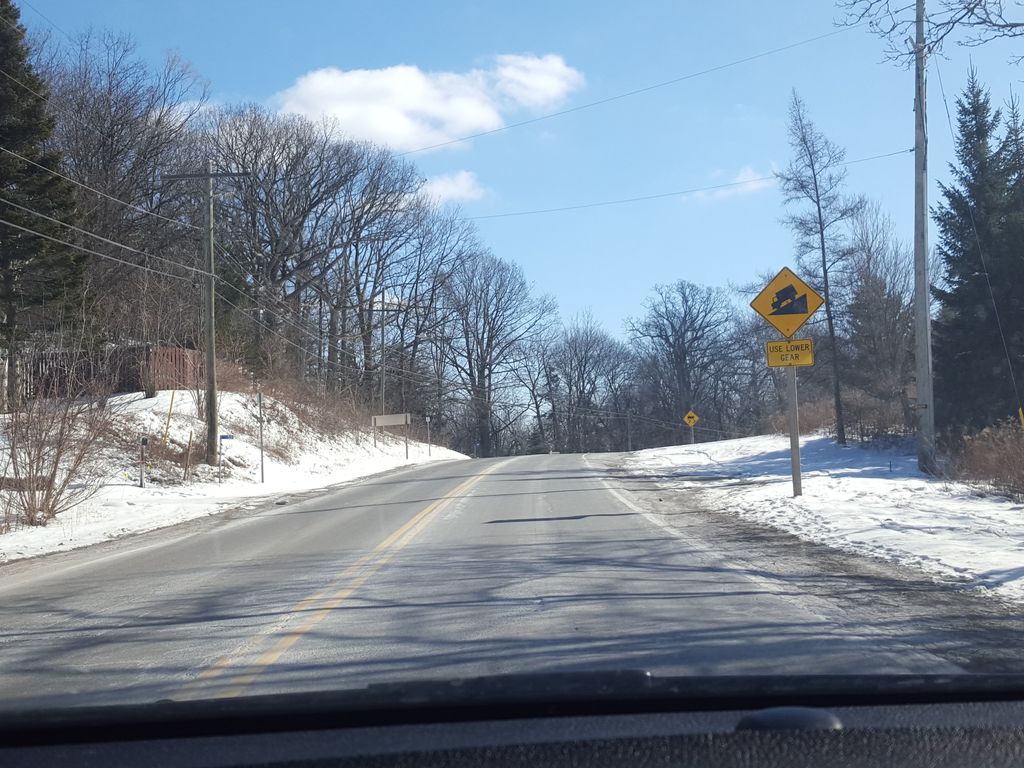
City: hamilton